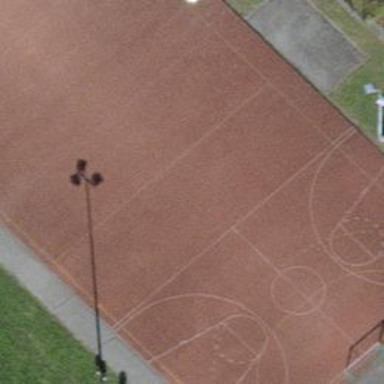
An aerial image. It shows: Soccer pitch for leisureland activities.